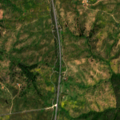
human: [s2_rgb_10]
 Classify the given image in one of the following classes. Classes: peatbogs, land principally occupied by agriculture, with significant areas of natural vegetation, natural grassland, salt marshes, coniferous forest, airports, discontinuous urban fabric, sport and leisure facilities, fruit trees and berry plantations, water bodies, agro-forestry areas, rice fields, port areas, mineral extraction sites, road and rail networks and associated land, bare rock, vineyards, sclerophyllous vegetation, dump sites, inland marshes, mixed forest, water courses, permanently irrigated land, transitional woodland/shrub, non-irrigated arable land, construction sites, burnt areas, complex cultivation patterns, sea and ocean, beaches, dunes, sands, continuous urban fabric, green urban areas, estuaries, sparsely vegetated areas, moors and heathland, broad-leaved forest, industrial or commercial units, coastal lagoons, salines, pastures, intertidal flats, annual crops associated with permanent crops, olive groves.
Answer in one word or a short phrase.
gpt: continuous urban fabric